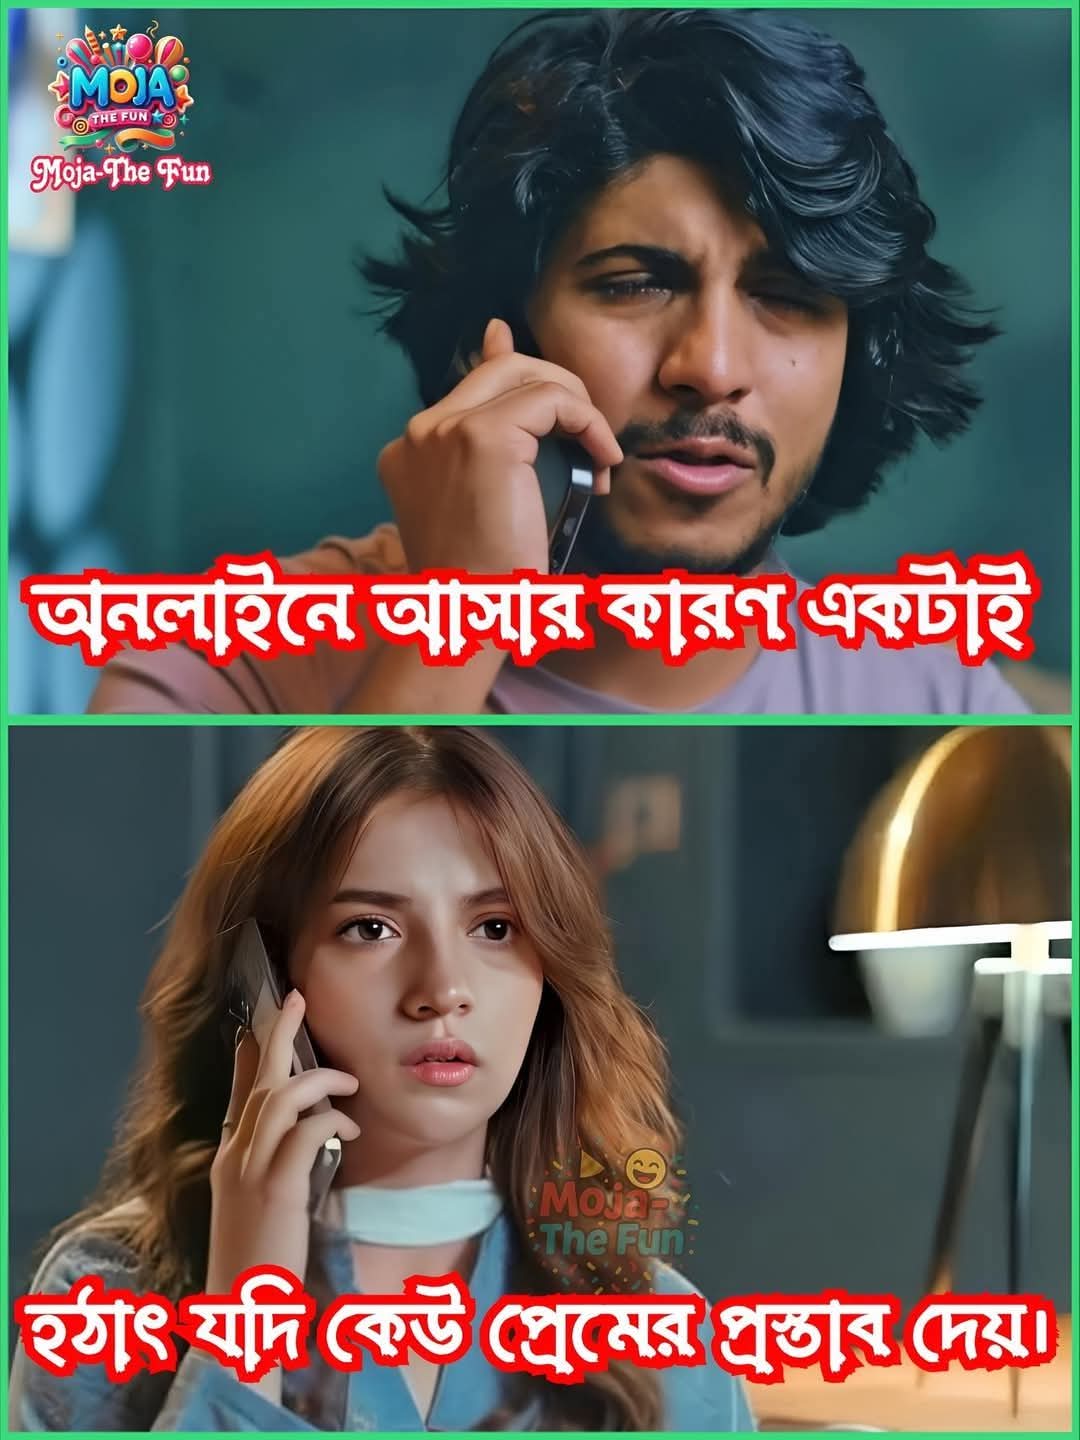
Text: অনলাইনে আসার কারণ একটাই
হঠাৎ যদি কেউ প্রেমের প্রস্তাব দেয়।
Label: Non Hate